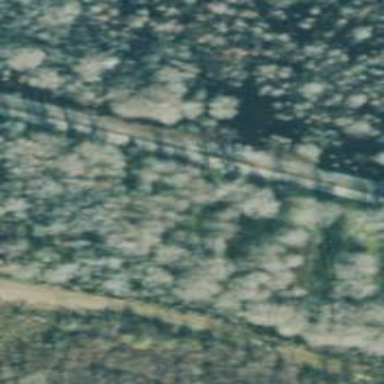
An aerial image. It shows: Bridge over railway line.